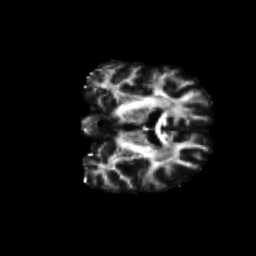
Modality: FA
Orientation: coronal
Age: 67
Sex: female
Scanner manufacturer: siemens
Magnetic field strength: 3 T
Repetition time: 4.71 s
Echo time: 0.0906 s